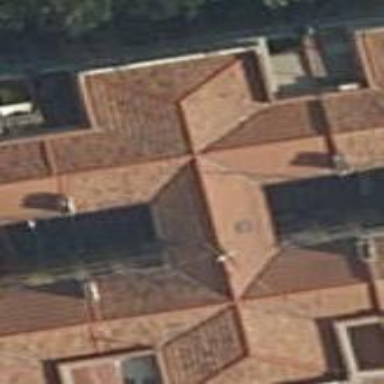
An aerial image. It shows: Residential building.